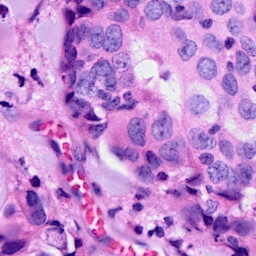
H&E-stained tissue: Breast